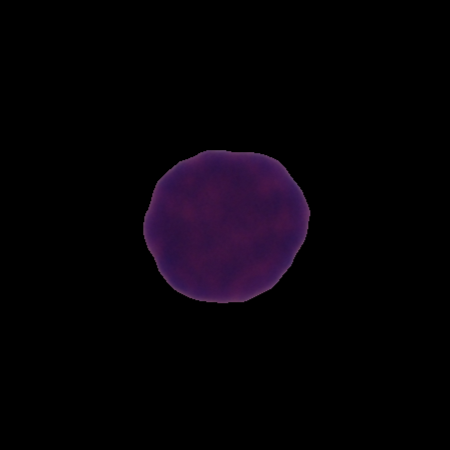
Label: healthy